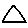
Label: triangle